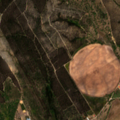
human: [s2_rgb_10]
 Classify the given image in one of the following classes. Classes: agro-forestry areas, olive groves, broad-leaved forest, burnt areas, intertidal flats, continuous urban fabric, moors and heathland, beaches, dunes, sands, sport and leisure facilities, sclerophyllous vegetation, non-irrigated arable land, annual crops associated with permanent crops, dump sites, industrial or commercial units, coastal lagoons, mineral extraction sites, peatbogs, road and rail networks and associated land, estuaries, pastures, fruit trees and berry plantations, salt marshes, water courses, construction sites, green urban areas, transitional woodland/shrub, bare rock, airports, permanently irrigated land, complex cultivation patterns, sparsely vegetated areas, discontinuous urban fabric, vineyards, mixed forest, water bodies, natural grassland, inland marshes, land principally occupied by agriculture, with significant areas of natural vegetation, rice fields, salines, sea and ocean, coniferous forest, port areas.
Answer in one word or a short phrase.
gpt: permanently irrigated land, complex cultivation patterns, agro-forestry areas, broad-leaved forest, transitional woodland/shrub